Question: How would I access the xml in my solution? Usually I have to move it to bin/Debug/...Is there a way to access where it's shown in image (application root)?

'''
XDocument rssFeed = XDocument.Load("sampleFeed1.xml");
'''
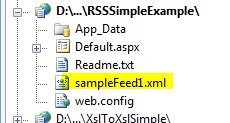
Answer: Did you try 'Server.MapPath' ?
'''
string path=Server.MapPath("~/samplefeed1.xml");
XDocument rssFeed = XDocument.Load(path);
'''